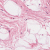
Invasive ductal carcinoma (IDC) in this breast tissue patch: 0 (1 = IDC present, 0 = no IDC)